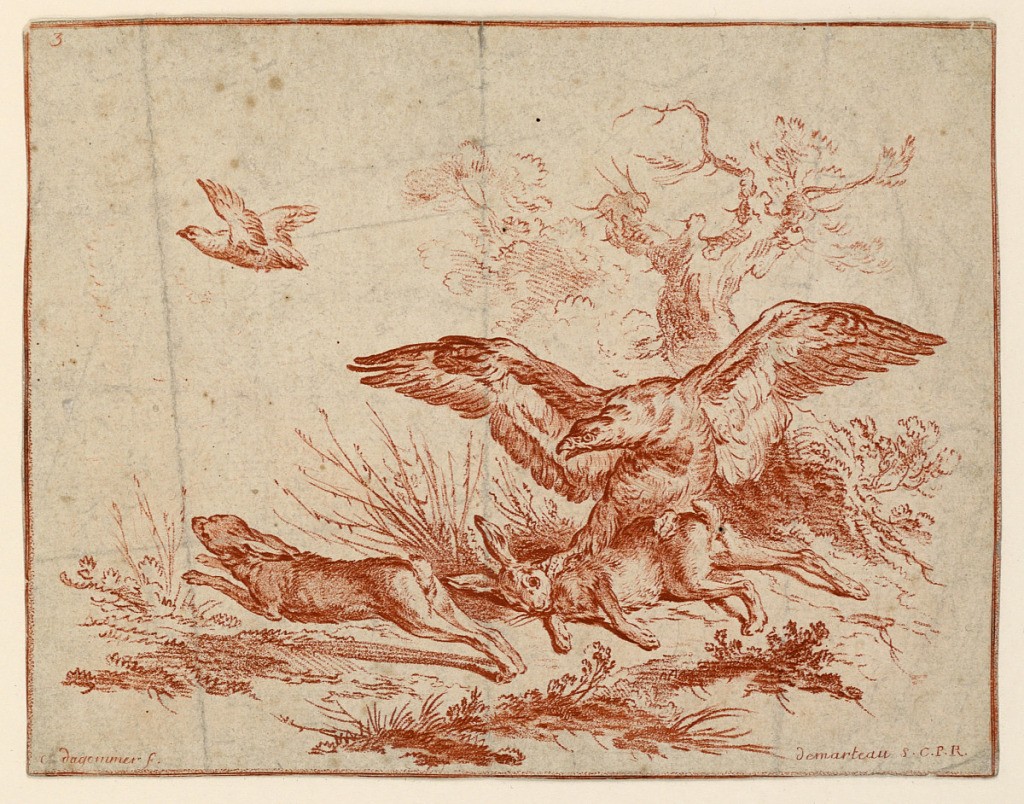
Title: Vulture Killing a Hare
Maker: Gilles Demarteau, Flemish, 1722 – 1776
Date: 1765–1770
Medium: Crayon-manner engraving in red ink on paper
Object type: Print
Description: A culture lands on the back of a hare, while another hare flees to the left. Insribed below with engraver's and designer's names. From: "Premier livre d'Animaux …", planche 3.